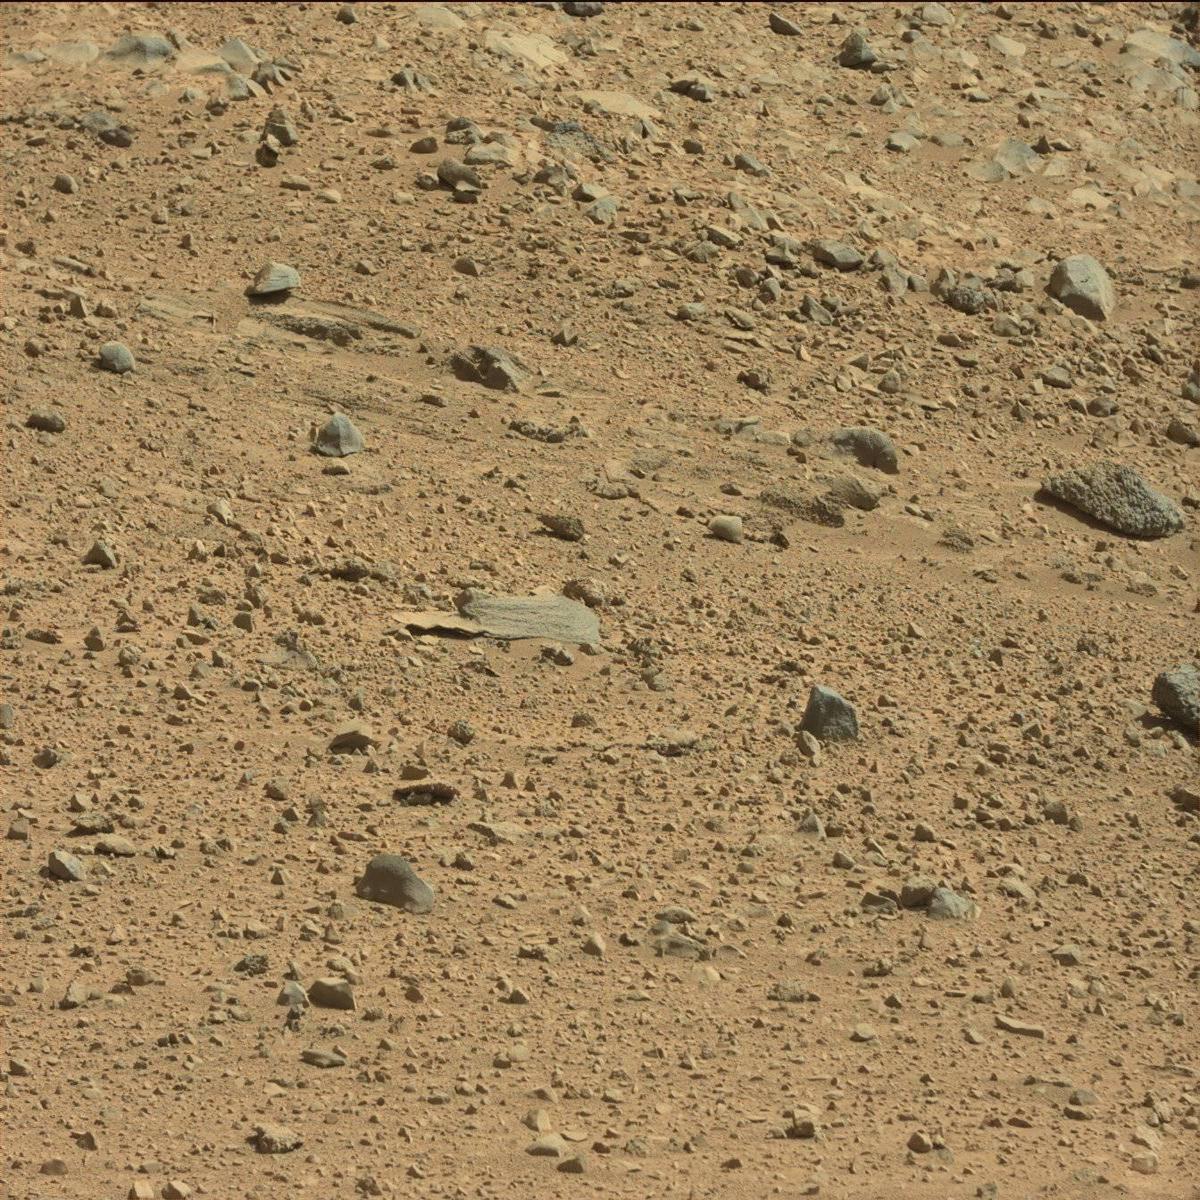
Terrain classes present: Bedrock, Rock, Sand / Soil